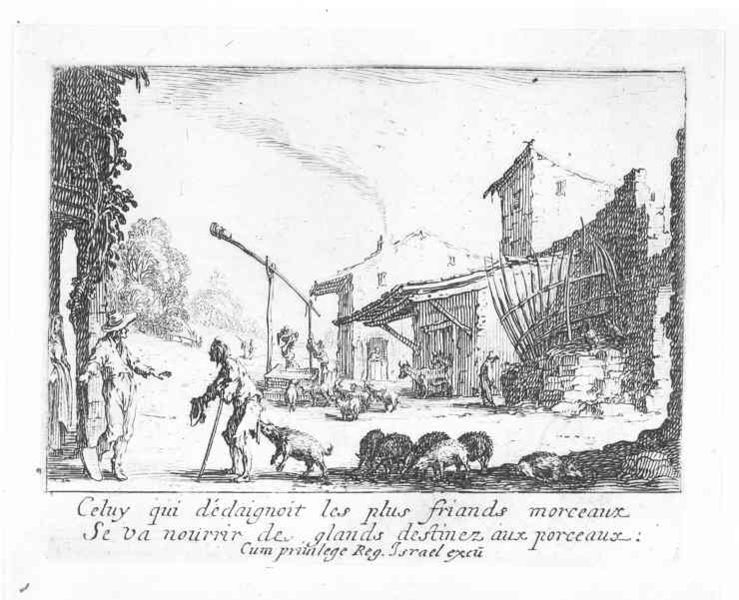
Titel: Der Verlorene Sohn als Schweinehirt
Künstler: Jacques Callot
Standort: Karlsruhe
Institution: Staatliche Kunsthalle Karlsruhe
Schlagwörter: baum, himmel, laub, mann, wasser, weiß, wolken, bäume, menschen, stadt, frankreich, frau, holz, hut, männer, schwarz, skizze, straße, szene, zeichnung, dach, gebäude, haus, hund, hunde, tier, tiere, zaun, leute, alt, betrunken, arm, stein, steine, herr, häuser, kühe, hütte, rauch, land, pose, fassen, paar, personen, vater, blatt, pflanzen, bauern, brunnen, genre, kamin, schornstein, schuppen, stock, ranken, schrift, papier, gehstock, stab, dorf, dächer, mauer, grafik, graphik, herde, kuh, rind, schweine, backstein, bauernhof, hof, markt, platz, französisch, krieg, wein, bauer, ärmlich, ruine, rinder, schwein, fetzen, krank, scheune, kran, druck, druckgraphik, radierung, stich, schwarzweiß, text, fass, rom, ranke, untertitel, moral, holzhütte, hunger, stall, stadtmauer, bettler, marktplatz, wildschwein, weinstock, kupferstich, vordach, auszug, armut, israel, schafe, ochse, ochsen, hirte, stahl, spruch, beissen, spaten, schießen, betteln, ziegen, ziehbrunnen, piranesi, schöpfen, arme leute, wildschweine, ratte, galgen, pumpe, plus, knurren, sprache, armer, kupferstick, verlorener sohn, rotte, katapult, schweinehirte, qui, der verlorene sohn, schnappen, betler, bissen, menschen schrift, beisen, celuy, morceaux, rottw, friands